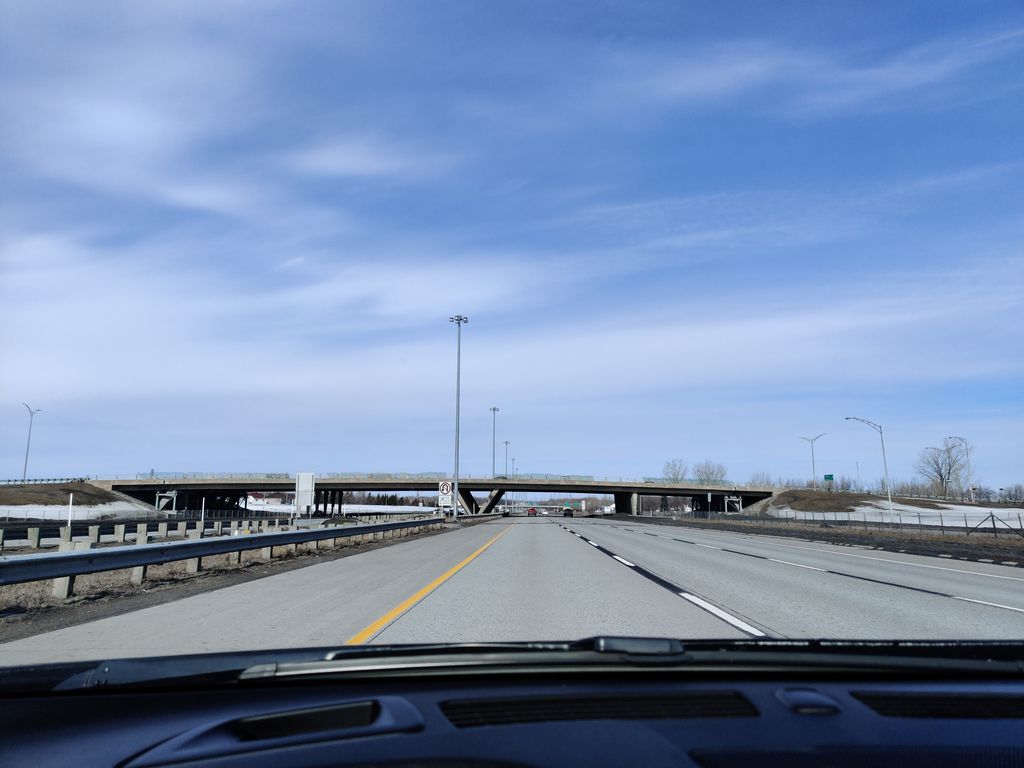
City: montreal